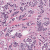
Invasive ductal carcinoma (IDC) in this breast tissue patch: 1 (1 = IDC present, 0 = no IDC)